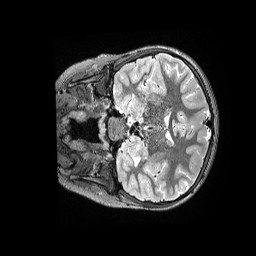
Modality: T2w
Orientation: coronal
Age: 10
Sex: female
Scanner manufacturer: siemens
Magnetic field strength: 3 T
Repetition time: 3.2 s
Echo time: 0.564 s